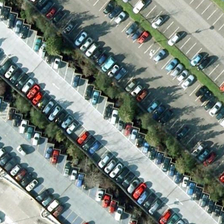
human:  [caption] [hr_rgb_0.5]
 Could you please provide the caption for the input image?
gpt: many cars are parked in a parking lot with two rows of green trees in it .

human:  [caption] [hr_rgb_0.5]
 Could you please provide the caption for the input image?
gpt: many cars are parked in a parking lot with two rows of green trees in it .

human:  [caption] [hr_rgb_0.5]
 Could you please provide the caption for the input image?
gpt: many cars are parked in a parking lot with two rows of green trees in it .

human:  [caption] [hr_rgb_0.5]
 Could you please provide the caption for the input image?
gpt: many cars are parked in a parking lot with two rows of green trees in it .

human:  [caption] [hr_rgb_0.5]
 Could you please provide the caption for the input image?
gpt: many cars are parked in a parking lot with two rows of green trees in it .